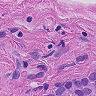
Metastatic tissue present: yes